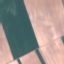
Land use / land cover class: AnnualCrop